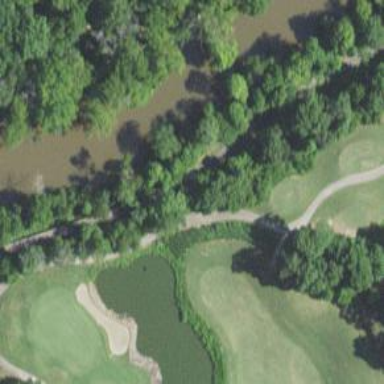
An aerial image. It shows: Service road designated as golf cart path.